Question: I am working with some simple code to draw a hexagon and I am getting unexpected results.
Code follows:
'''
Public Class Form1
Dim bm As New Bitmap(640, 480)
Dim bmg As Graphics = Graphics.FromImage(bm)
Dim p As Pen = New Pen(Color.Black)
Dim sb As SolidBrush = New SolidBrush(Color.Black)
Private Sub Form1_Load(sender As System.Object, e As System.EventArgs) Handles MyBase.Load
DrawHex(80, 50)
End Sub
Public Sub DrawHex(x As Integer, y As Integer)
Dim side As Integer = 25 '' the length of the side of a hex
Dim ShortSide As Single = Convert.ToSingle(System.Math.Sin(30 * System.Math.PI / 180) * side)
Dim LongSide As Single = Convert.ToSingle(System.Math.Cos(30 * System.Math.PI / 180) * side)
Dim Points(6) As PointF
Points(0) = New PointF(x, y)
Points(1) = New PointF(x + side, y)
Points(2) = New PointF(x + side + ShortSide, y + LongSide)
Points(3) = New PointF(x + side, y + LongSide + LongSide)
Points(4) = New PointF(x, y + LongSide + LongSide)
Points(5) = New PointF(x - ShortSide, y + LongSide)
bmg.DrawPolygon(p, Points)
End Sub
Private Sub Form1_Paint(sender As Object, e As System.Windows.Forms.PaintEventArgs) Handles Me.Paint
e.Graphics.DrawImage(bm, New Point(10, 10))
End Sub
'''
End Class
Five points of the hexagon are fine. It's the last point that isn't drawing correctly and I don't understand why:

"ShortSide" and "LongSide" represent the lines of right triangles that are outside the hexagon. I'm pretty sure that the mathematics are right and I feel like I'm missing something obvious.
Thank you!
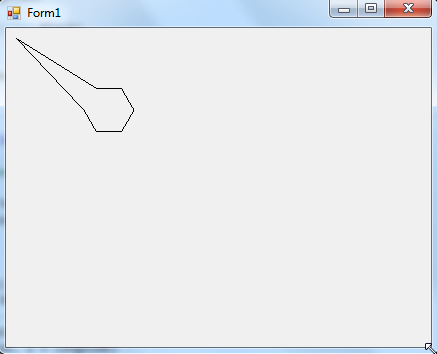
Answer: Arrays are zero based. Change it to:
'''
Dim Points(5) As PointF
'''
will get you six points. Your last point (#7) was defaulting to (0, 0).